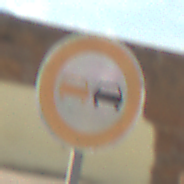
Verkehrszeichen: Ueberholverbot
Umgebung: Outdoor, Suburban
Tageszeit: Midday
Wetter: PartlyCloudy
Licht: Natural
Jahreszeit: NotSpecified
Kontrast: HighContrast